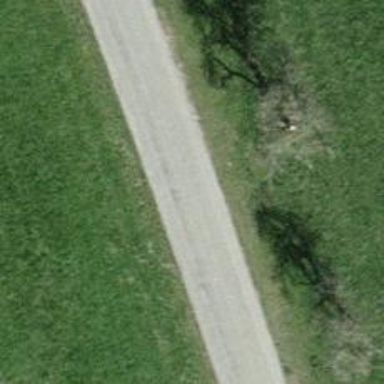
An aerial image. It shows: Unclassified road.